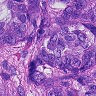
Metastatic tissue present: yes